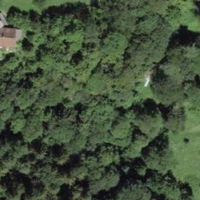
EUNIS habitat code: 45
Species observed at this site:
Salvia glutinosa